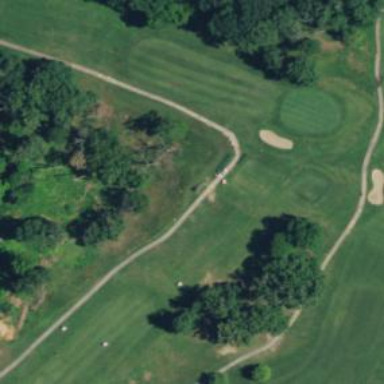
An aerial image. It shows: Grassy area designated as golf tee.